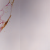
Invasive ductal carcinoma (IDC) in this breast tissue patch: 0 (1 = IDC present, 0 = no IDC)